Aerial crown-view tile of a tropical tree (Barro Colorado Island, Panama), acquired 20240716:
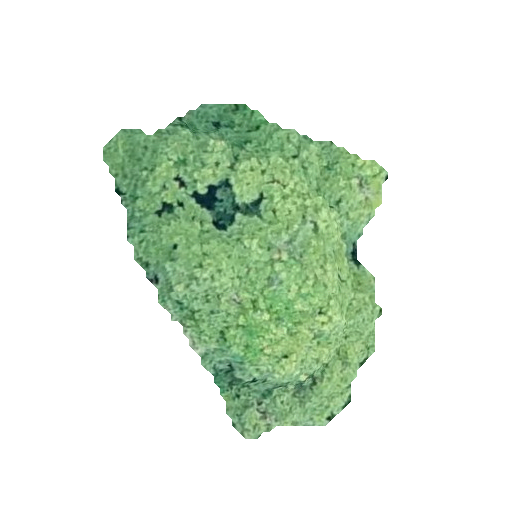
Species: Alseis blackiana
GBIF accepted scientific name: Alseis blackiana
Crown area: 97.449 m²